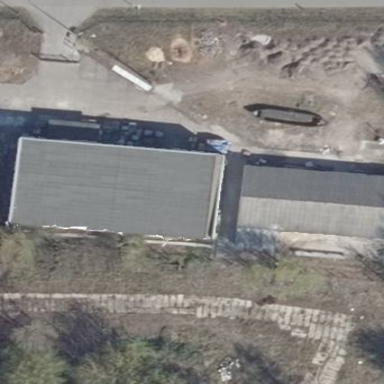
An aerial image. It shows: Gabled building with gray roof.